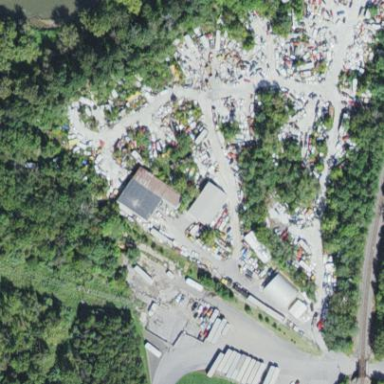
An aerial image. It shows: Industrial area designated as scrap yard.